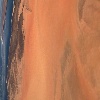
Label: land